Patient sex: M
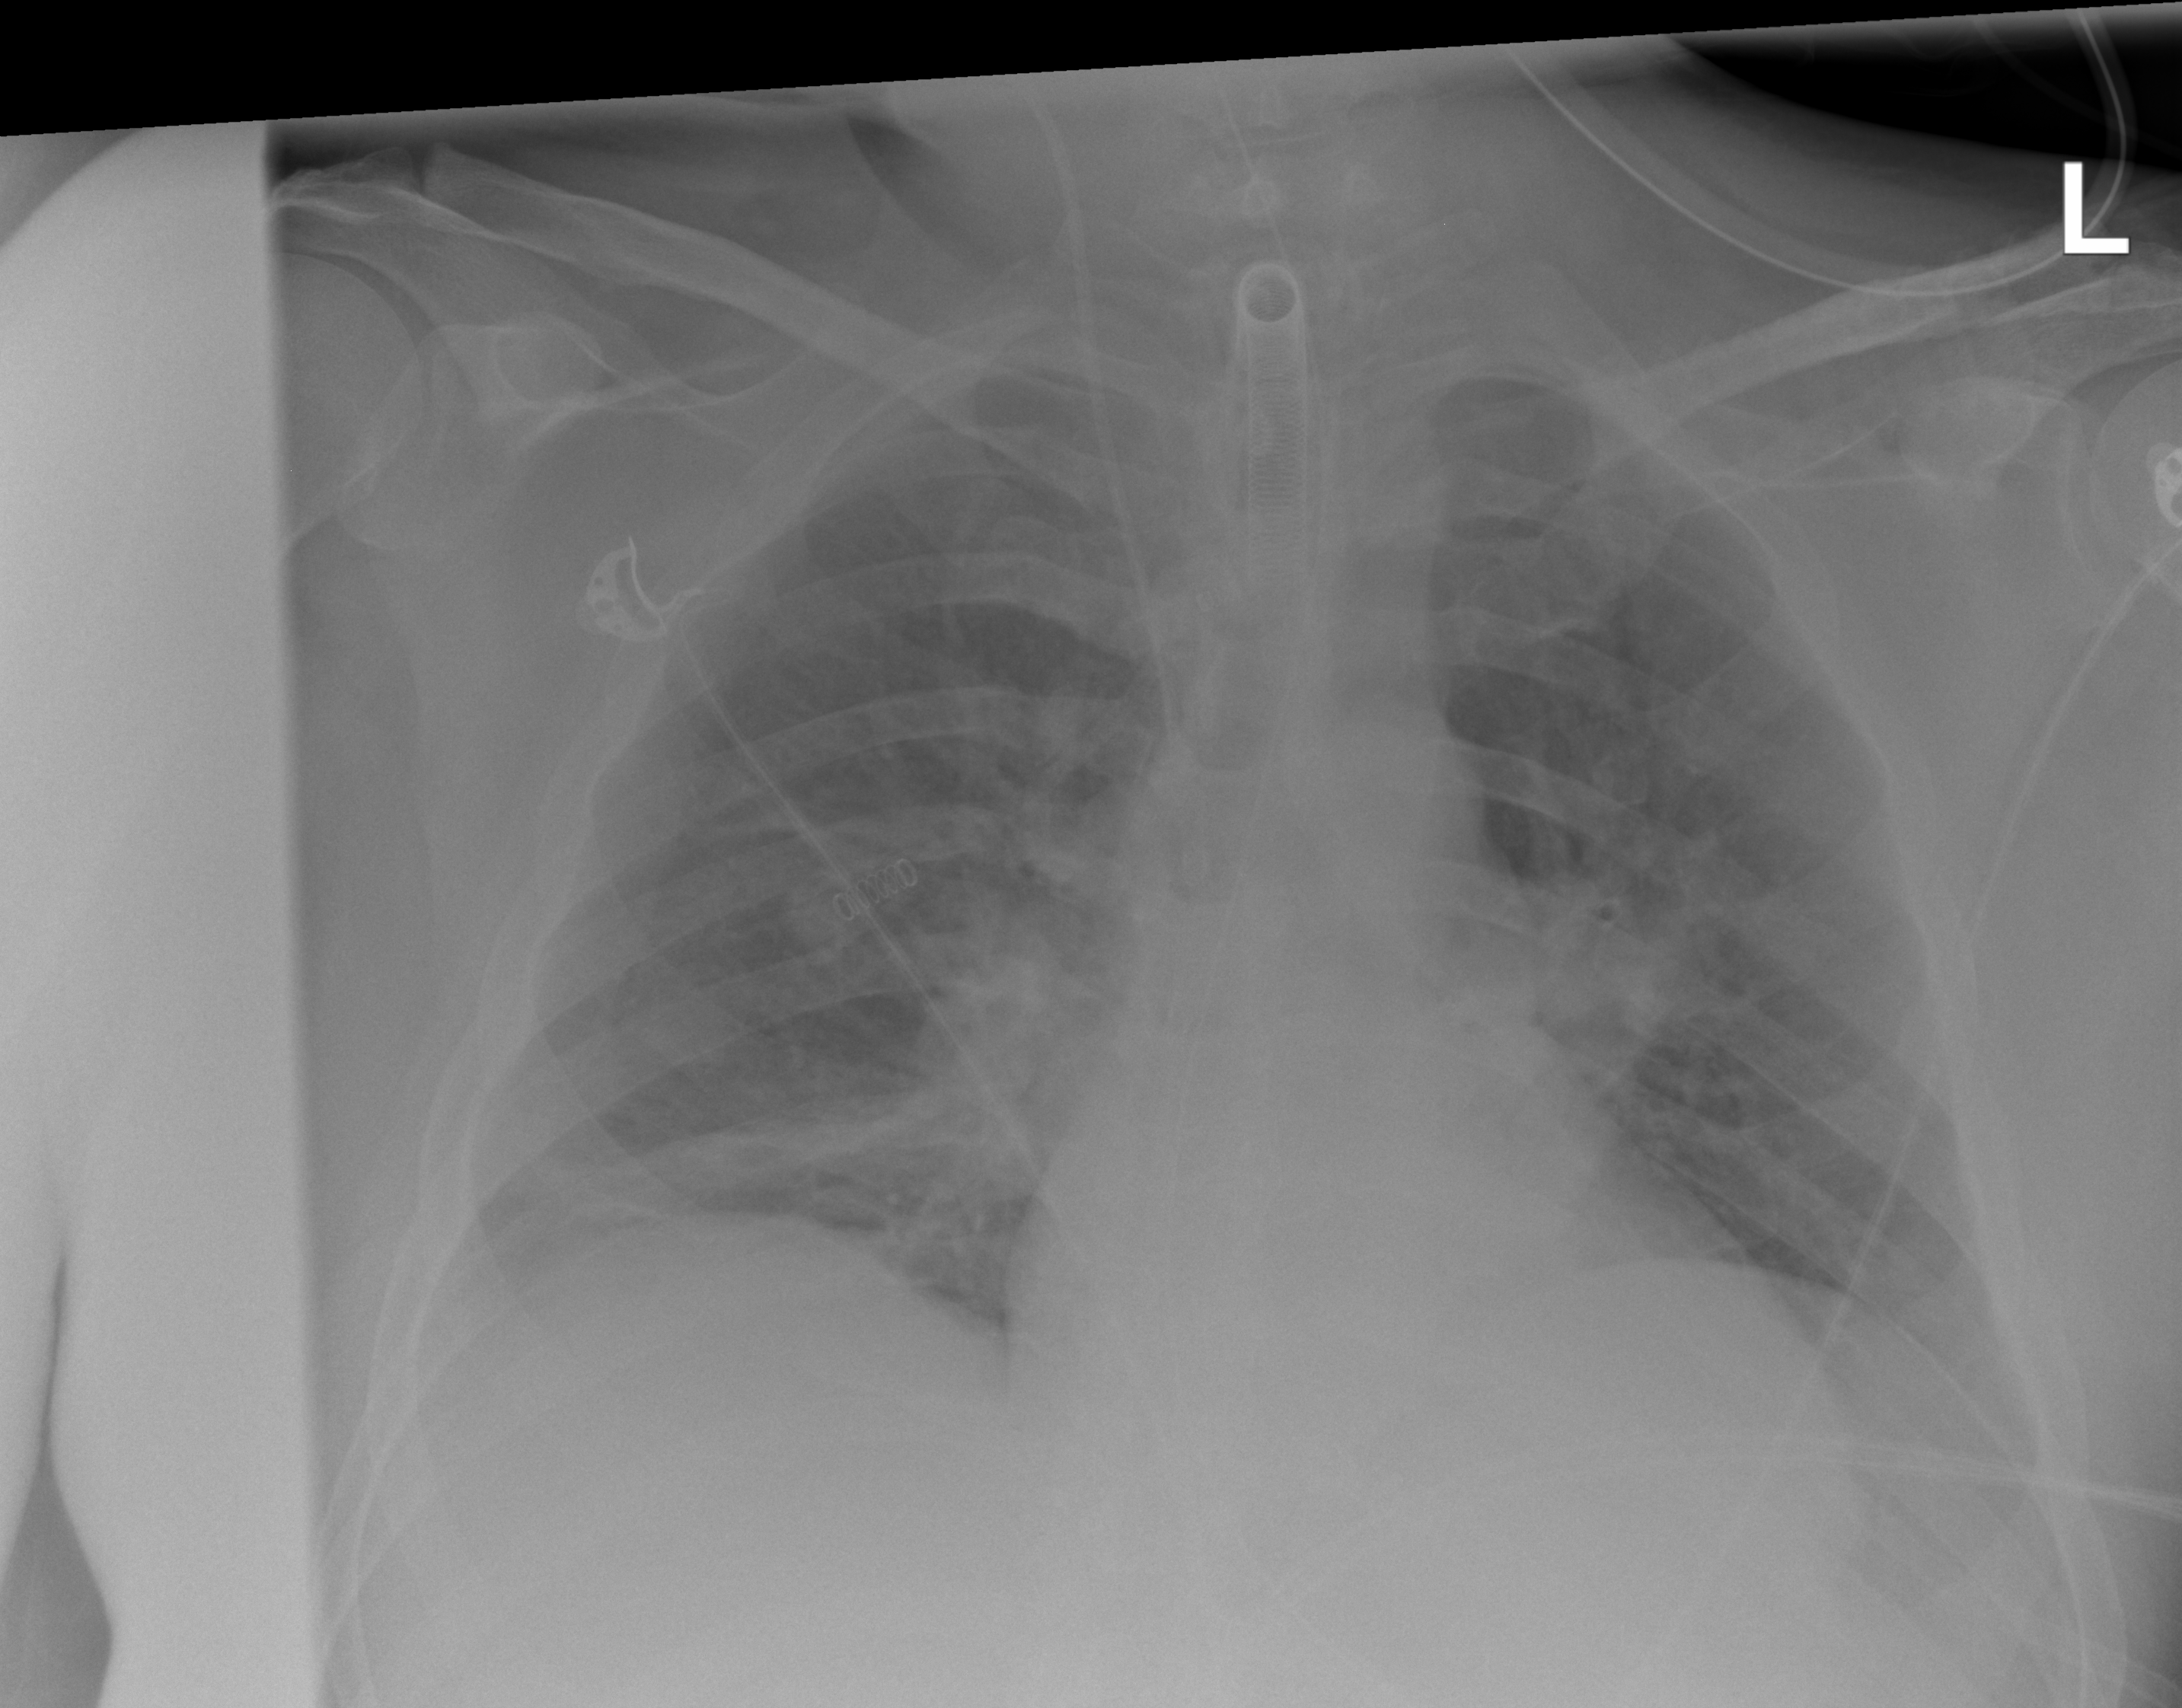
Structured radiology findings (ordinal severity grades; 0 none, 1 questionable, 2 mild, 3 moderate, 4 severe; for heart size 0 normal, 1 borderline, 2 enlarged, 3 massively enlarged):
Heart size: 1
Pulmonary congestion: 2
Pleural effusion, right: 2
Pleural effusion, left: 2
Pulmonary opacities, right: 0
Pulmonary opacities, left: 0
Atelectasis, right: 2
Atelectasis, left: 2